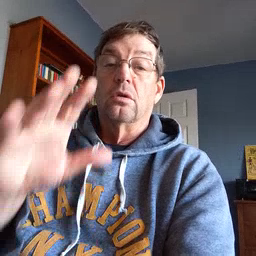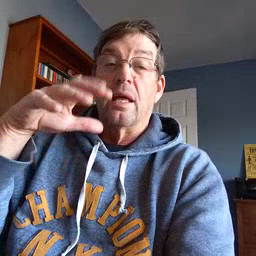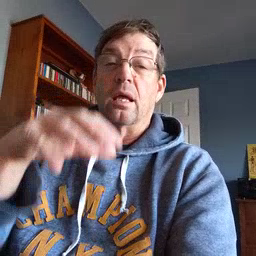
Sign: rain